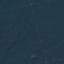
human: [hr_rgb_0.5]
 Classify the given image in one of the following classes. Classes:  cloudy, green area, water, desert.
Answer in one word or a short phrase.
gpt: green area